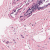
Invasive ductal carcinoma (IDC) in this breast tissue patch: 1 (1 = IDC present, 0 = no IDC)